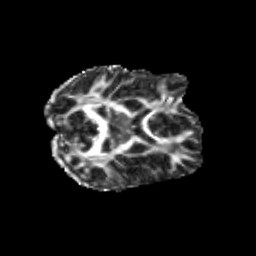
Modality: FA
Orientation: axial
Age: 24
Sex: male
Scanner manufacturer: siemens
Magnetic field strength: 3 T
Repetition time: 3.5 s
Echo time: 0.104 s